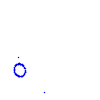
Particle: proton